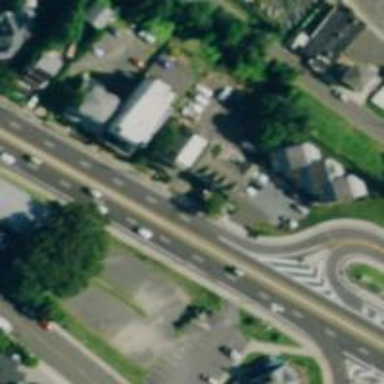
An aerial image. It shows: Trunk highway.